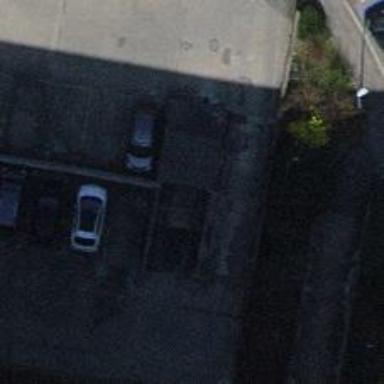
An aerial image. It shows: Parking aisle road with asphalt surface passing through tunnel.